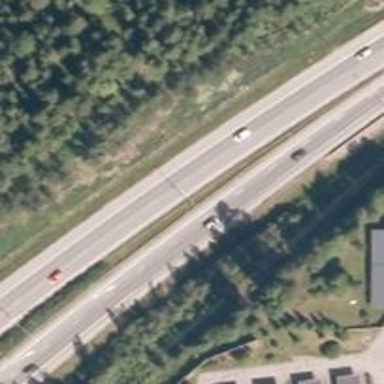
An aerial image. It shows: Asphalt motorway of trunk classification.